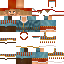
A male human skin with medium skin, wearing brown long hair dressed in a blue hoodie and red pants, featuring a closed mouth.